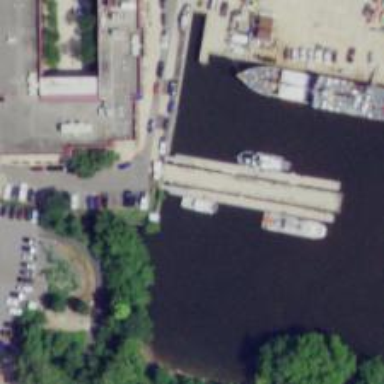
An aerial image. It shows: Man-made pier.